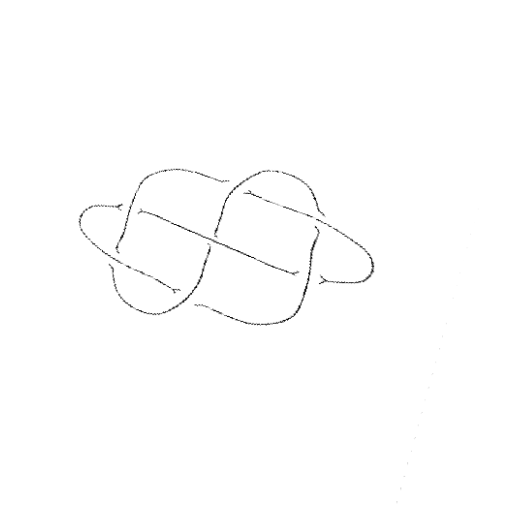
Crossing number: 7